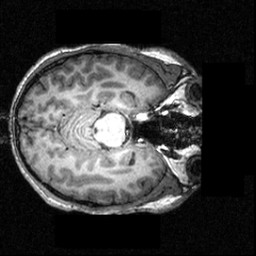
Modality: T1w
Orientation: axial
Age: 18
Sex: male
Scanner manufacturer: siemens
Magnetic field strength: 3.951 T
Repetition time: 1.5 s
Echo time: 0.00335 s